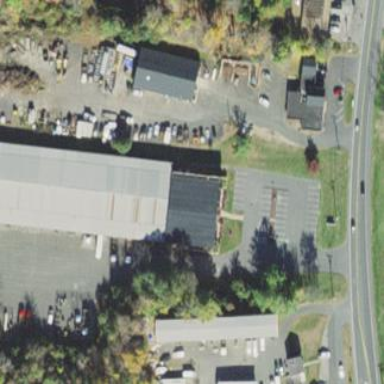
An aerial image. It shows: Commercial building.